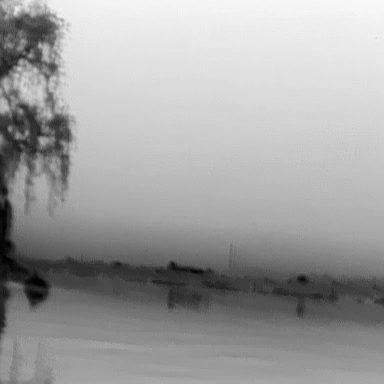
There is a warship in the infrared image.